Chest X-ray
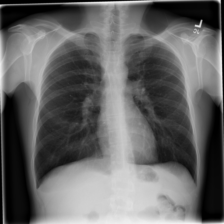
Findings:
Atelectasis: negative
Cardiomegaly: negative
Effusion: negative
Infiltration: negative
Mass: negative
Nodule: negative
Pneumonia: negative
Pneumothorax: negative
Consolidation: negative
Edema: negative
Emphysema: negative
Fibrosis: negative
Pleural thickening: negative
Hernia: negative